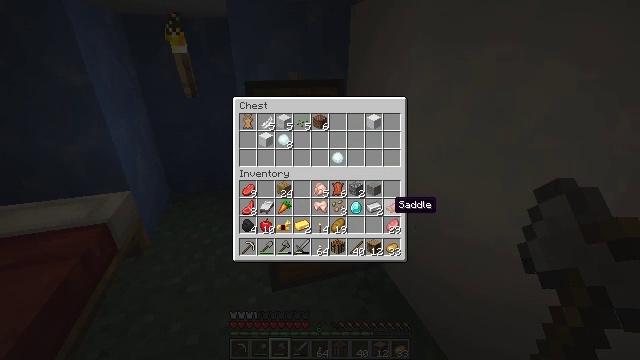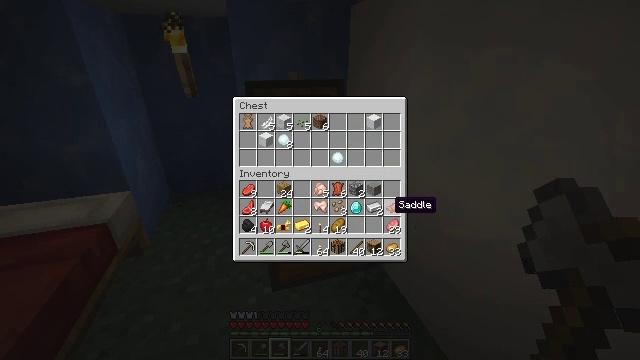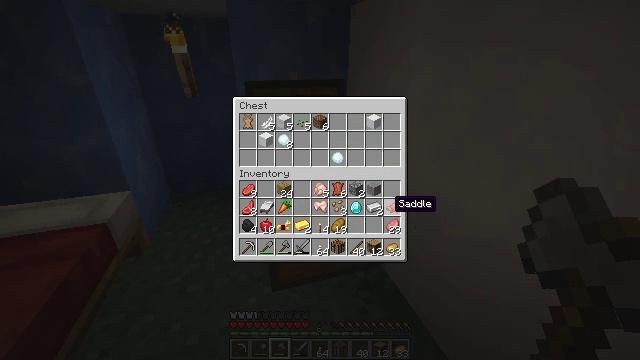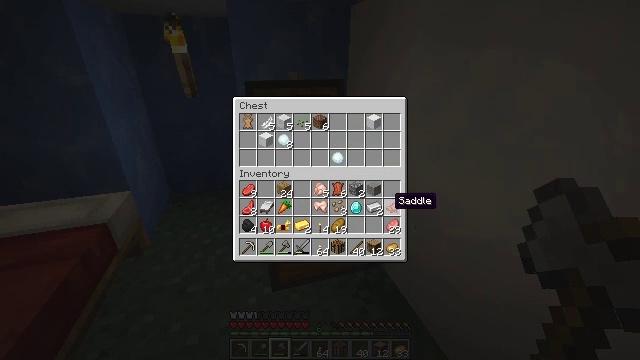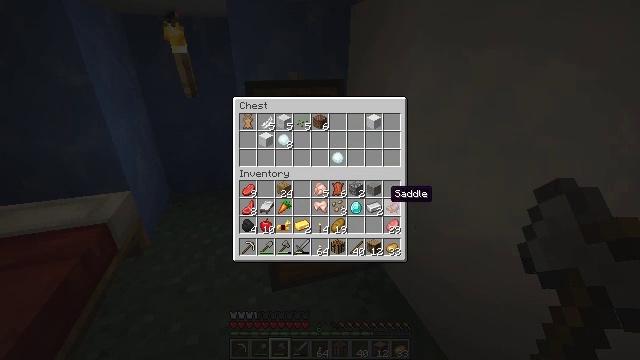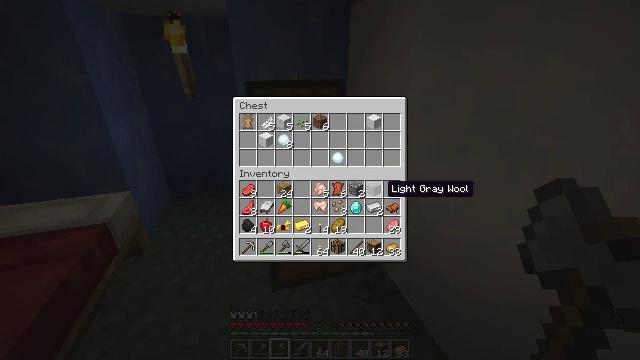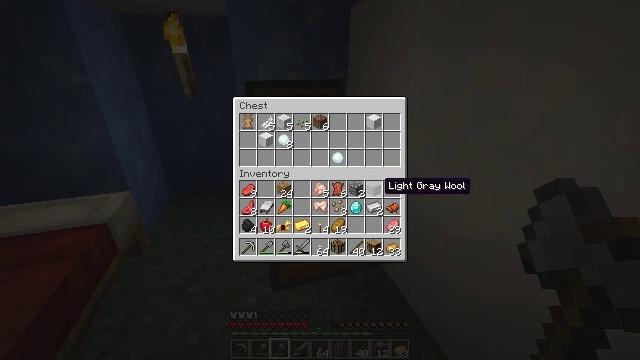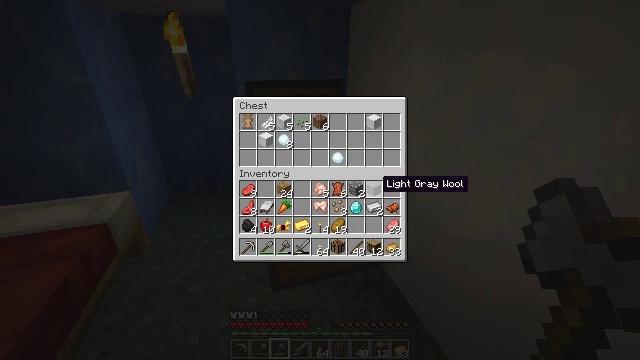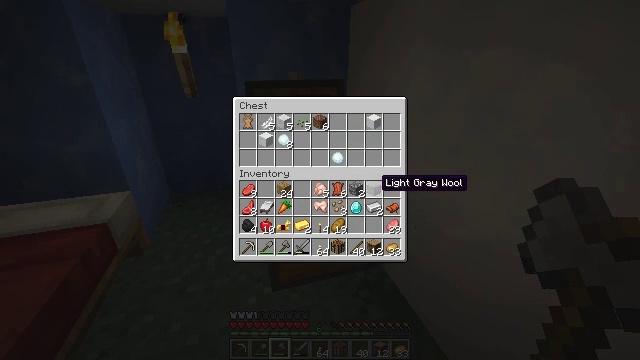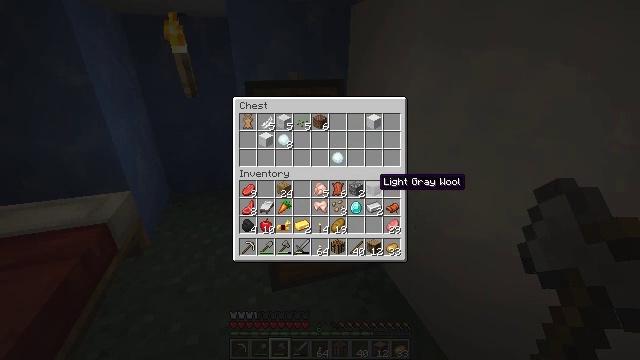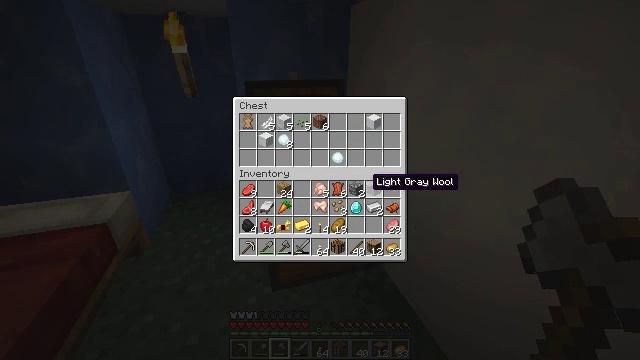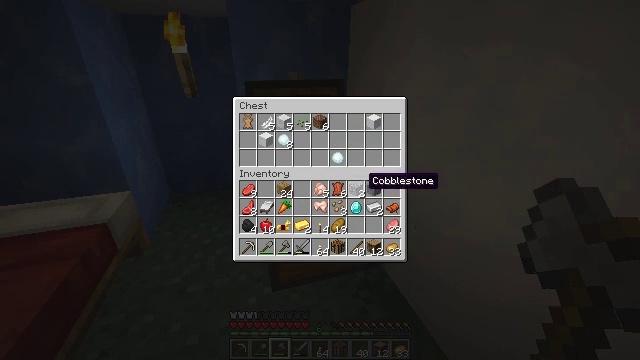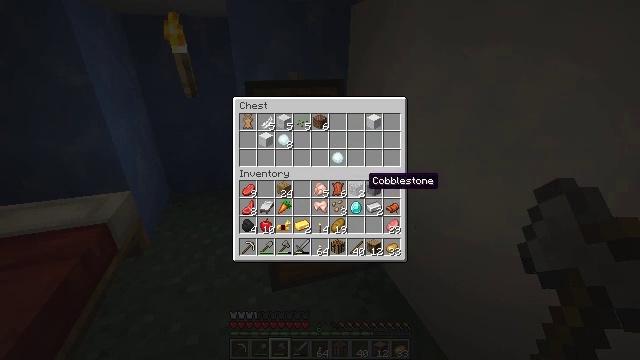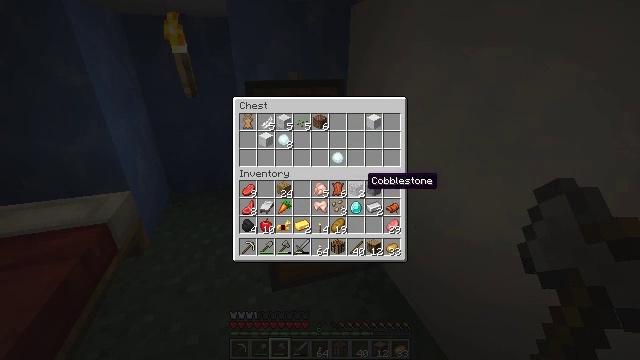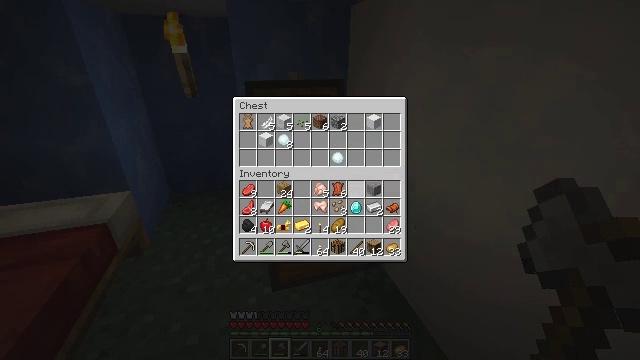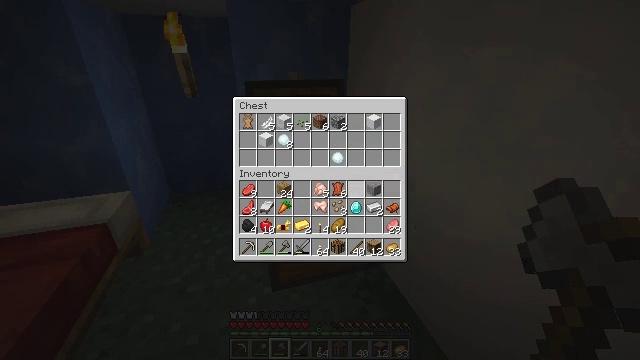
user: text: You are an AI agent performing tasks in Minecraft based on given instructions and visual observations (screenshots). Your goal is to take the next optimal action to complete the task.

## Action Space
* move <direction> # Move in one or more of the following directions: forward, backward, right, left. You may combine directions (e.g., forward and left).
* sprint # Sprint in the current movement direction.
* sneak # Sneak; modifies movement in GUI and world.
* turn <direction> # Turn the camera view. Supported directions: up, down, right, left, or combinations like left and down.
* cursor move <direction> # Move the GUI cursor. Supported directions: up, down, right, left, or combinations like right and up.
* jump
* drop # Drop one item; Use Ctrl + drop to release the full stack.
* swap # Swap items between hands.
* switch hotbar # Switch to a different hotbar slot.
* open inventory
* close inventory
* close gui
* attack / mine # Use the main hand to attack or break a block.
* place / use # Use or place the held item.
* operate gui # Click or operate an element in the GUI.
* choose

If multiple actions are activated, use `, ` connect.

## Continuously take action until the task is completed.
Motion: motion action
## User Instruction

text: Gather spruce leaves to collect foliage.
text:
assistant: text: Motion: sneak
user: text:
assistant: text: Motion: sneak
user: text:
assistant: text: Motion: sneak
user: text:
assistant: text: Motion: sneak, cursor move up
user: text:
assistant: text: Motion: sneak
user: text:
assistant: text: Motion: sneak
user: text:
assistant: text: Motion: sneak
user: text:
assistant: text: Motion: sneak
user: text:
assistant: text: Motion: sneak
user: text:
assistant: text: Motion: sneak
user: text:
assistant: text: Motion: sneak
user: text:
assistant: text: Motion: sneak
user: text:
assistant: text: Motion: sneak
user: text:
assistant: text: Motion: sneak, choose
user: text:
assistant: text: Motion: sneak, choose
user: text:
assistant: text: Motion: sneak, choose
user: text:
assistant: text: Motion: sneak
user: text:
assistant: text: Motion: sneak
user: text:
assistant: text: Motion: sneak
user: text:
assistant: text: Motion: sneak, choose
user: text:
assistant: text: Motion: sneak, choose
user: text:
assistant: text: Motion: sneak, choose
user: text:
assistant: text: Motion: sneak
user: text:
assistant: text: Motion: sneak
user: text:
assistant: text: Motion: sneak
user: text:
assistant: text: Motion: sneak, cursor move left
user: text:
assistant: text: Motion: sneak, cursor move left
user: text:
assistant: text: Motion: sneak, cursor move left
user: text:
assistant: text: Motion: sneak, cursor move left
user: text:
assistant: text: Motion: sneak, cursor move left